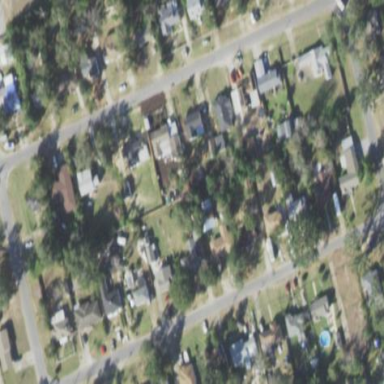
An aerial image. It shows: Residential area consisting of single-family homes.